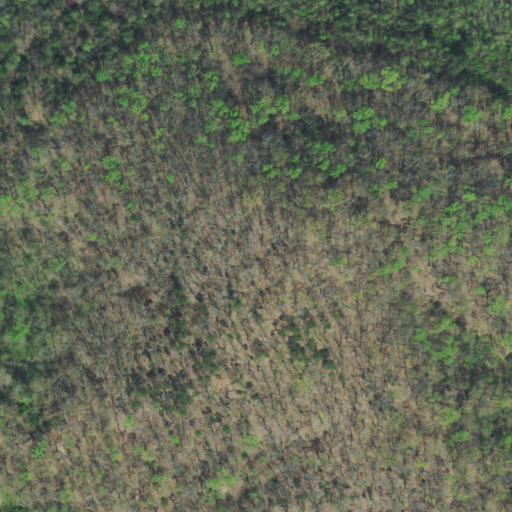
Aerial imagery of mountain in Tennessee named High Top containing deciduous forest, mixed forest, evergreen forest, and open water